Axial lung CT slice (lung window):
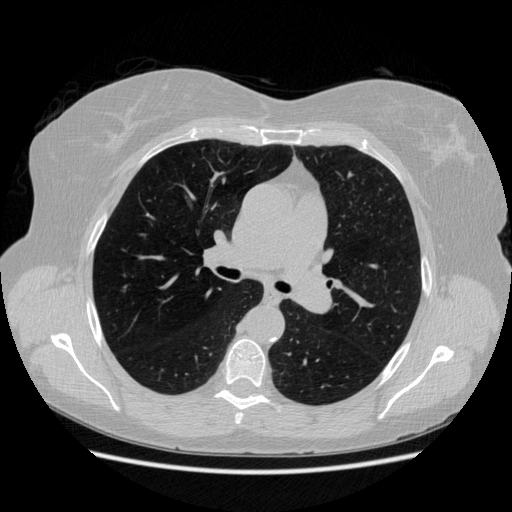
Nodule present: yes
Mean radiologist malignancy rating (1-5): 1